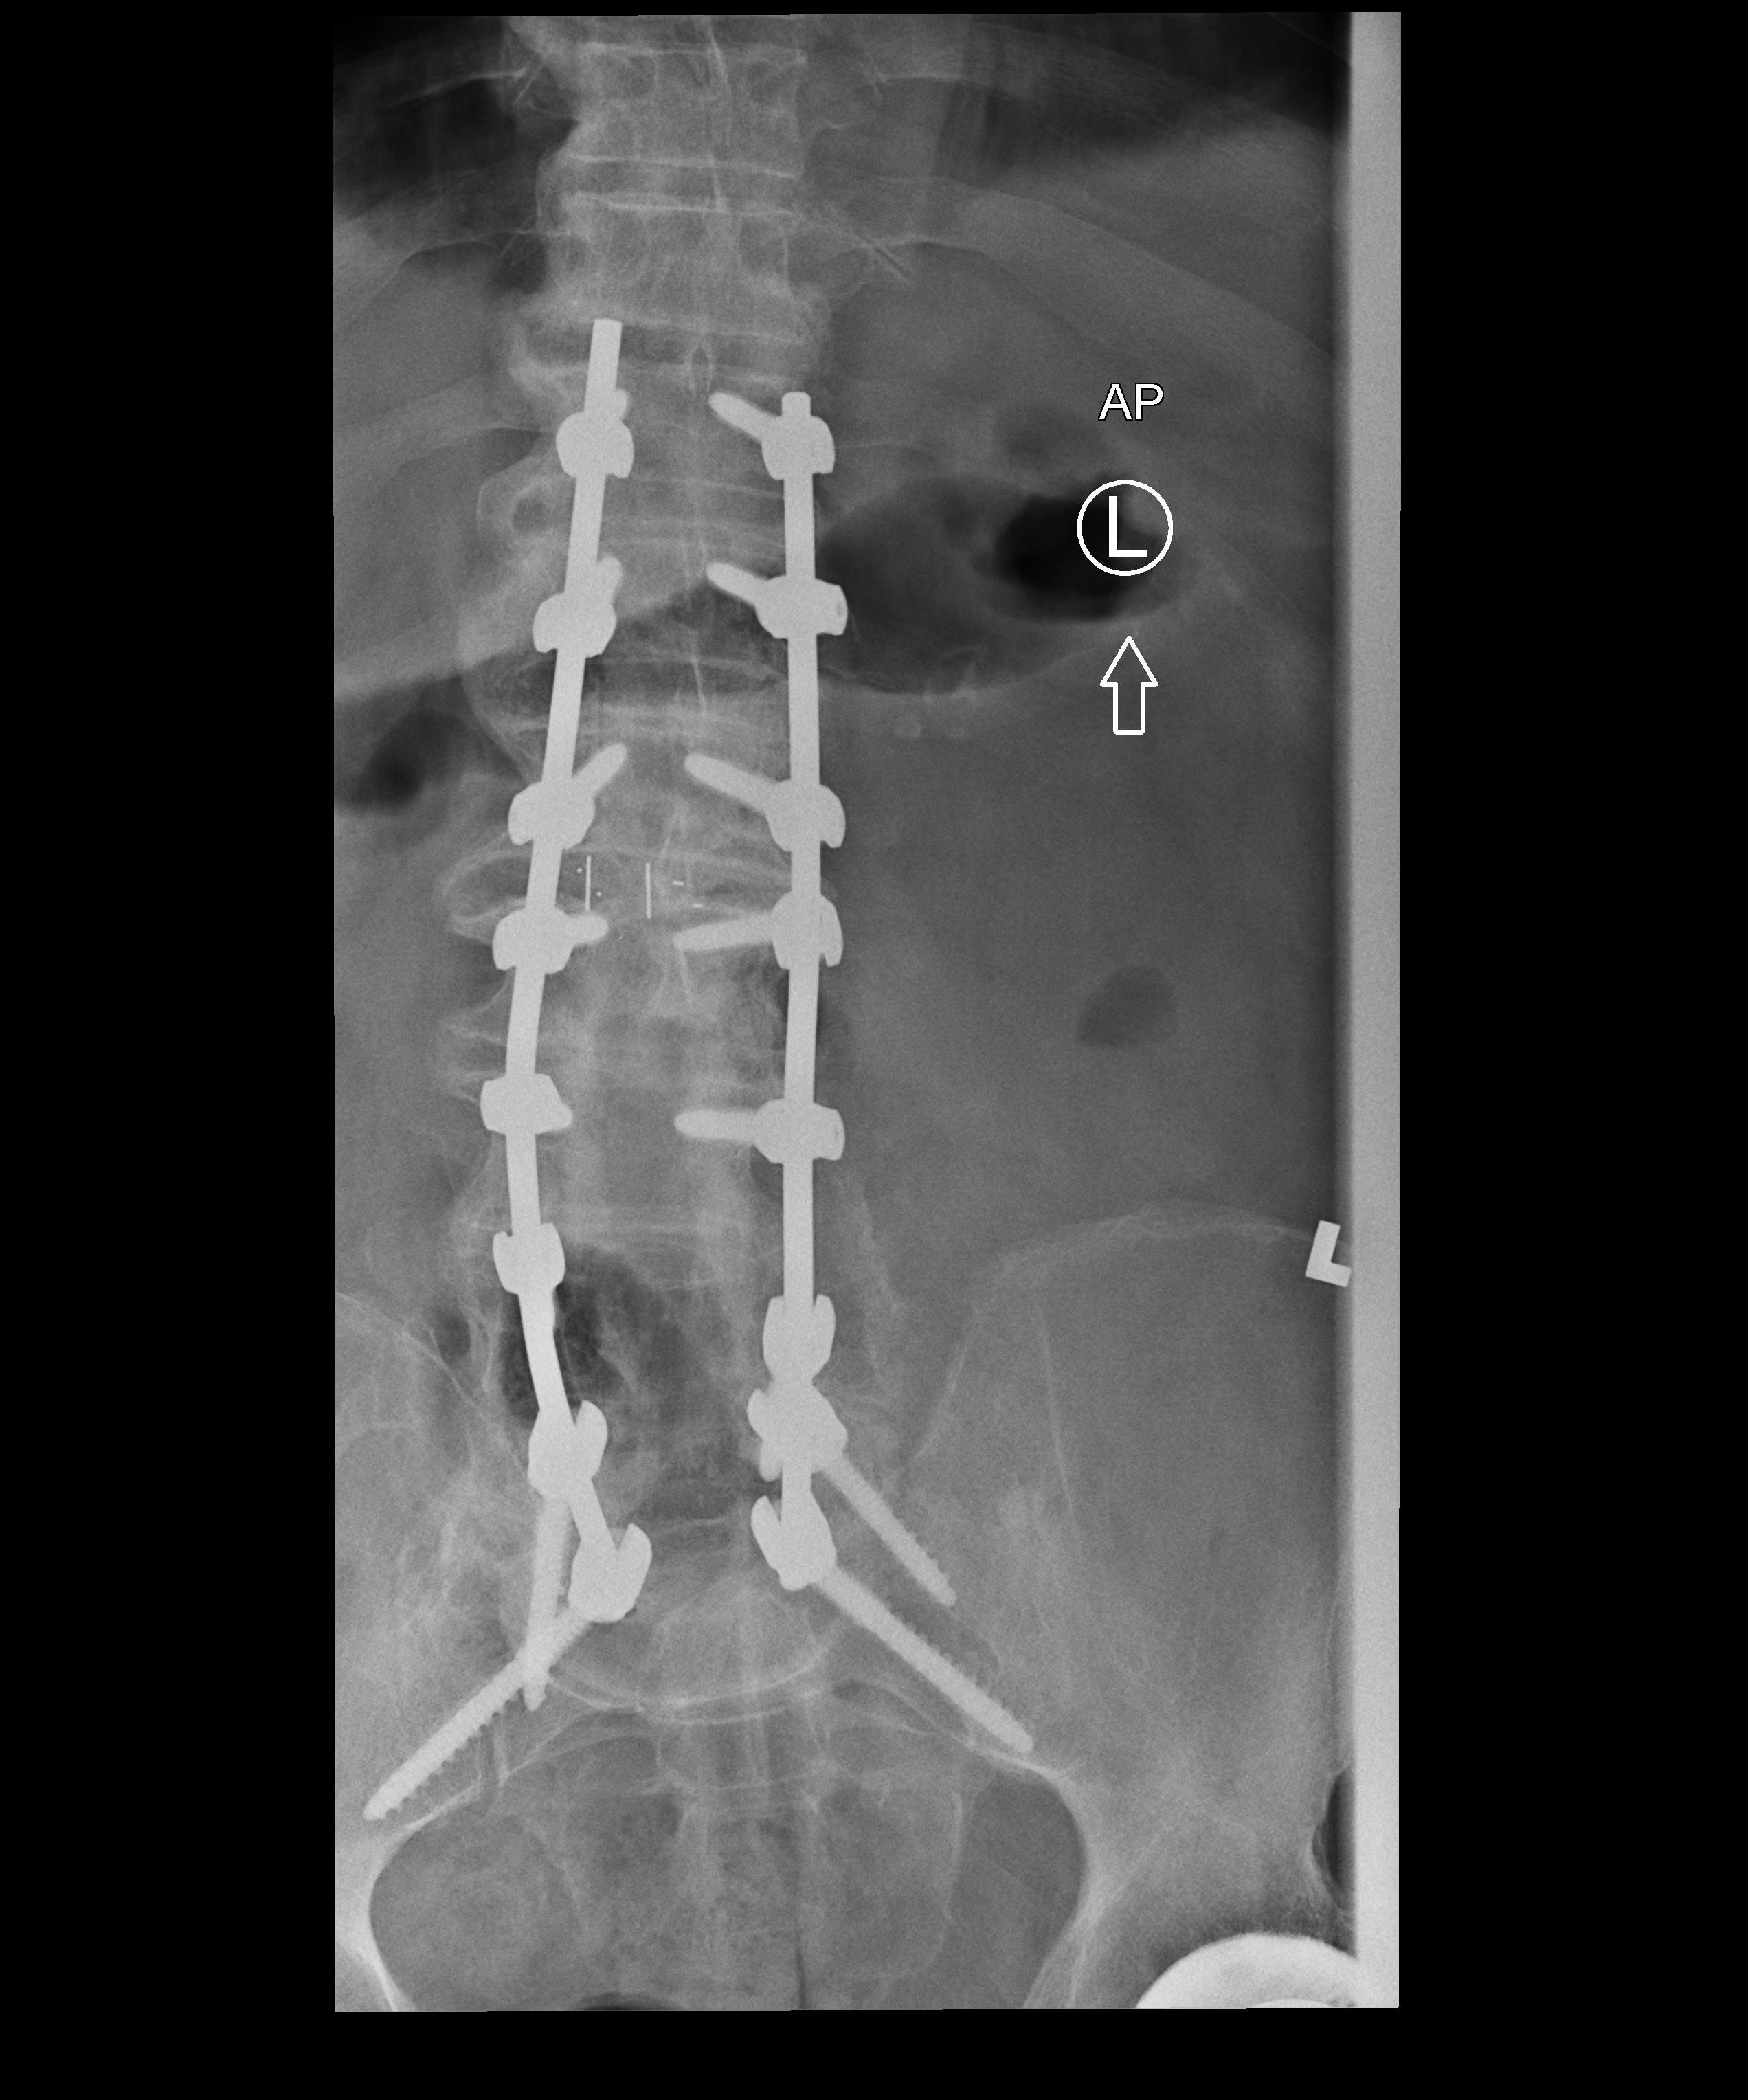
View: AP
Implant manufacturer: medtronic solera